Question: I have a 'canvas' with an 'id' of 'cnv'.
'''
<canvas id='cnv'></canvas>
'''

The dark rectangle is the whole canvas. I want to create another canvas that contains only the white region in the old canvas. How will I transfer a part of a canvas to a new canvas?
'''
var cnv = document.getElementById('cnv');
'''
I don't know what to do next in my code above.
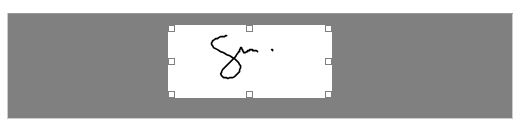
Answer: Assuming you have the region specificed in x, y, width and height, you can do:
'''
function regionToCanvas(canvas, x, y, w, h) {
var c = document.createElement("canvas"), // create new canvas
ctx = c.getContext("2d"); // context for new canvas
c.width = w; // set size = w/h
c.height = h;
ctx.drawImage(canvas, x, y, w, h, 0, 0, w, h); // draw in region at (0,0)
return c; // return canvas
}
'''
Then call, example:
'''
var newCanvas = regionToCanvas(cnv, x, y, width, height);
document.body.appendChild(newCanvas); // add to DOM
'''